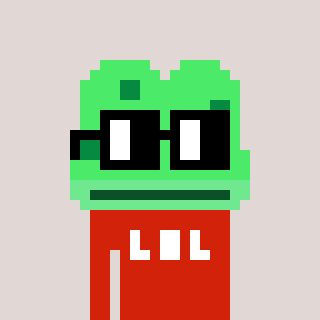
a pixel art character with square black glasses, a frog-shaped head and a red-colored body on a warm background